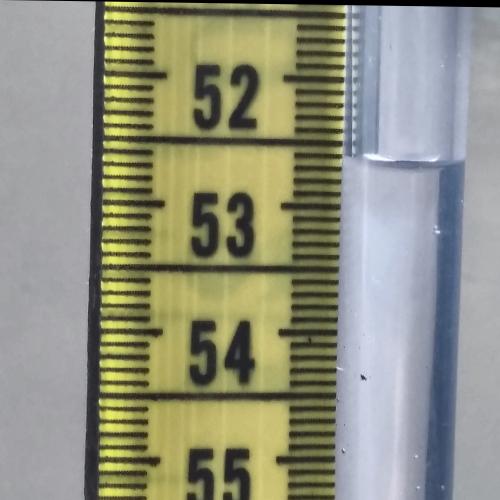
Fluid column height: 52.6 cm